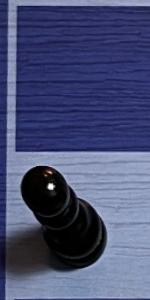
Label: Pawn_Black